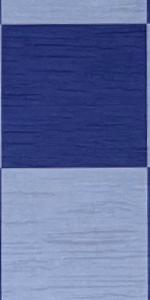
Label: Empty